一年级 · 算术
15 元钱正好能买下面哪两种物品？圈一圈。

6 元

8 元

9 元

3 元
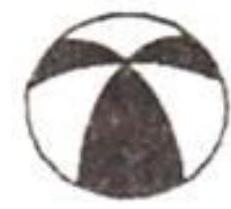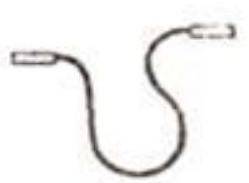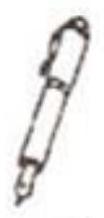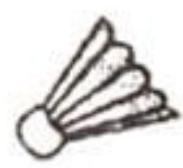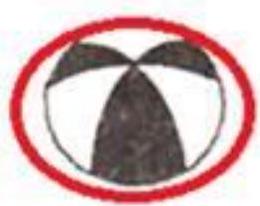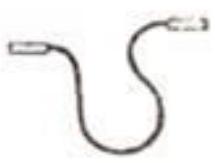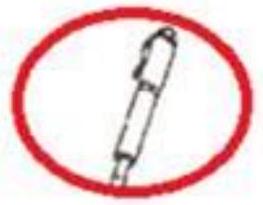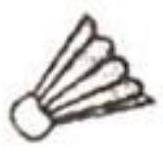
答案: 图:

6 元

8 元

9 元

3 元